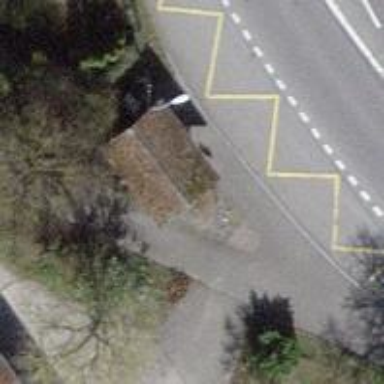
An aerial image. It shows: Cycle barrier.